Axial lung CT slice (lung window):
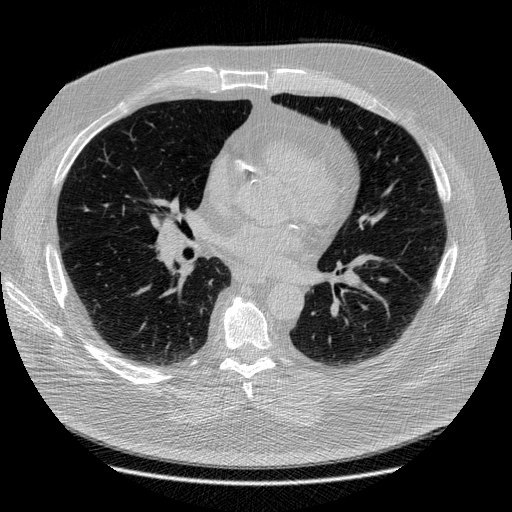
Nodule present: no